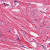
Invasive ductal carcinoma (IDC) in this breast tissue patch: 0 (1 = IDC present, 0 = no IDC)